Question: css:::::
'''
.box {
float: left;
width: 40%;
}
button {
position: absolute;
}
'''
html-body:::
'''
<div>
<div class="box" id="leftBox">
<!--contains a header and jquery tree -->
</div>
<div class="box" id="rightBox">
<!--contains a header and jquery tree-->
</div>
</div>
<div>
<button style="display:block;"> Run Test </button>
</div>
'''
gets rendered as,,,

why does the positioned button sits on top of floating objects? and isn't div element for button supposed to move it to next line?
How to move to the button to the next line and not to the right?
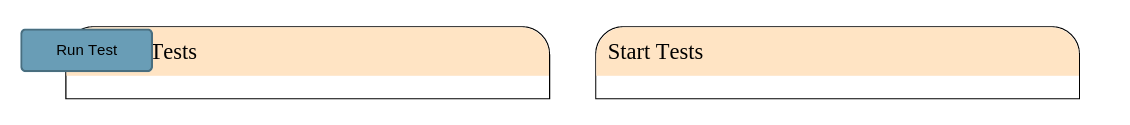
Answer: I've made this for you:
<URL>
It is a bit hacky.
I removed position:absolute from the button and added
'''
clear:both;
'''
The better option would be to add the clearfix class to the wrapper containing the two box class elements.
Reference: <URL>
So the best result would be:
'''
<div class="clearfix">
<div class="box" id="leftBox">
<!--contains a header and jquery tree -->
Start Tests
</div>
<div class="box" id="rightBox">
<!--contains a header and jquery tree-->
Start Tests
</div>
</div>
<div>
<button> Run Test </button>
</div>
'''
'''
.clearfix:after {
visibility: hidden;
display: block;
font-size: 0;
content: " ";
clear: both;
height: 0;
}
.clearfix { display: inline-block; }
/* start commented backslash hack \*/
* html .clearfix { height: 1%; }
.clearfix { display: block; }
/* close commented backslash hack */
'''